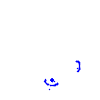
Particle: kaon